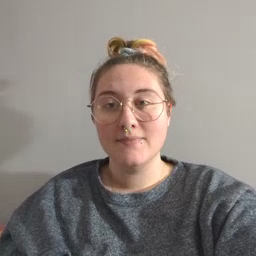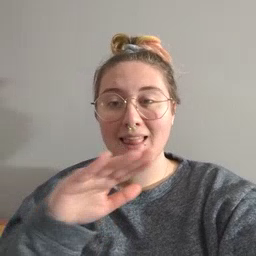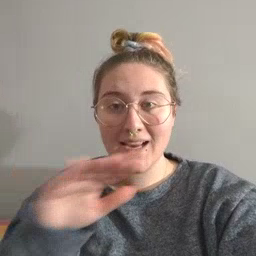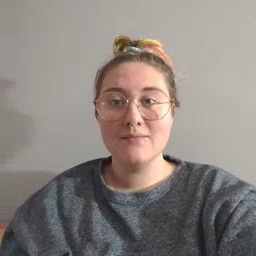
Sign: clean